Question: I have a time series stored in pandas DataFrame with columns low, average, and high. Currently, I plot the average values as a line chart, but I would like to fill the area between low and high values with a color.
I am hoping to create a chart that looks exactly like this

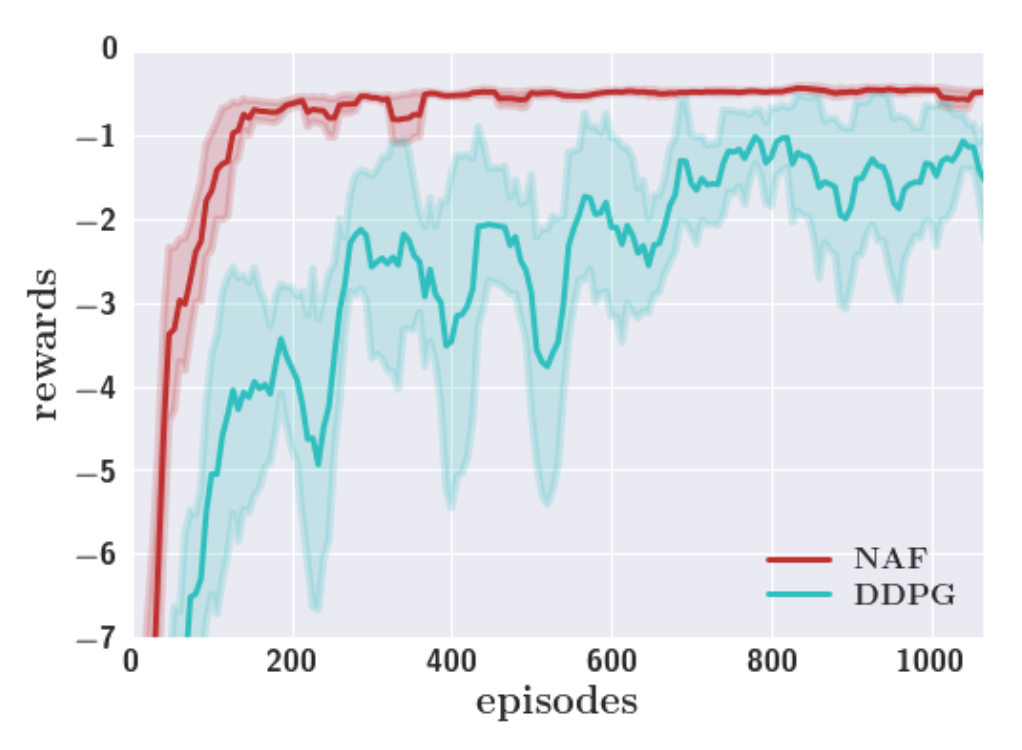
Answer: I think it's something like:
'''
ax.fill_between(df.index, df.upper, df.lower, where= df.upper > df.lower,
facecolor='red', alpha=0.5, interpolate=True)
'''
Where ax is your axis, 'df' is the 'DataFrame' and 'upper' and 'lower' the bounds.